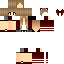
A female human skin with medium skin, wearing brown long hair dressed in a red hoodie and red pants, featuring a closed mouth.